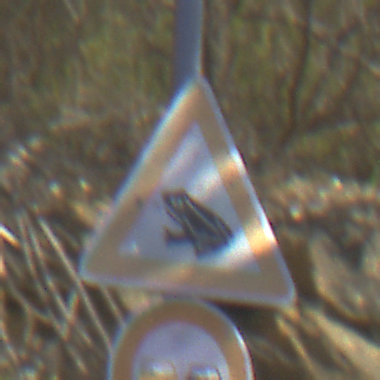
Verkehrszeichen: AmphibienwanderungRechts
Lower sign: Ueberholverbot
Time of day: MorningAfternoon
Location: Outdoor (RoadRail)
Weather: PartlyCloudy
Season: NotSpecified
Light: Natural